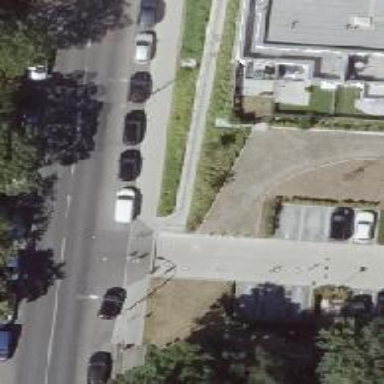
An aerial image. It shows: Footway along the road.